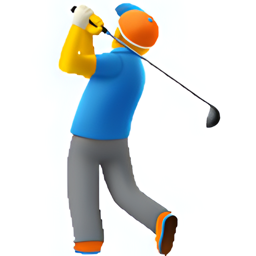
Name: man golfing
Emoji: 🏌️‍♂️
Group: People & Body
Sub-group: person-sport